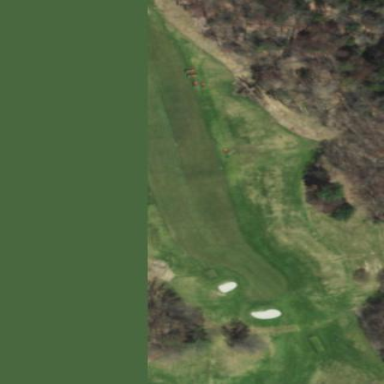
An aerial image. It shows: Rough area in golf course.